Interaction volume radius: 5 \u00c5
Interaction volume height: 25 \u00c5
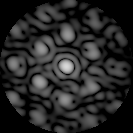
Disorder parameter: 0.5432